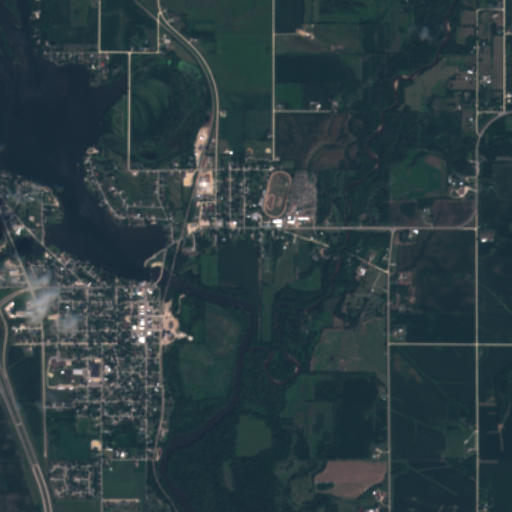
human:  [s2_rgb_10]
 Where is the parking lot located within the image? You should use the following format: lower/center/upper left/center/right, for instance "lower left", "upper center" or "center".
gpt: The parking lot is located in the center left of the image.
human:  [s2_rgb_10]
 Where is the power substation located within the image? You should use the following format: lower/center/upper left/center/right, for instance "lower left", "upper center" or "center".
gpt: The power substation is located in the upper center of the image.
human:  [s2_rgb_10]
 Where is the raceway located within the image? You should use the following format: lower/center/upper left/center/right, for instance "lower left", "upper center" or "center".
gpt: The raceway is located in the center of the image.
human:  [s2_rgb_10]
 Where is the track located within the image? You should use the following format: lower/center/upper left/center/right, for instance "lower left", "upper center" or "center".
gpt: The track is located in the lower left of the image.
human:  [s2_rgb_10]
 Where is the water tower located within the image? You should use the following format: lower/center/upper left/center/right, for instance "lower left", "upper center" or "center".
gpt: The water tower is located in the center left of the image.
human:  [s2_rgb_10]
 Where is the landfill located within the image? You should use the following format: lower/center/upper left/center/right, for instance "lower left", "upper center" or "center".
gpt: There is no landfill in the image.